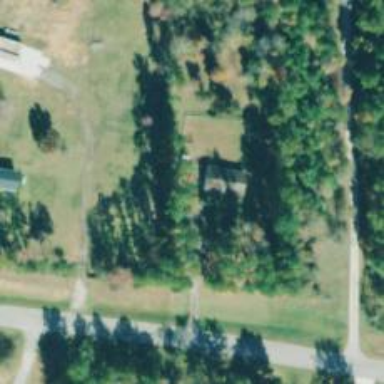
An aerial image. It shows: Driveway.